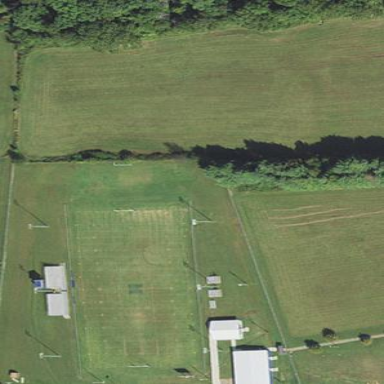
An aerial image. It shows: Pitch for American football.